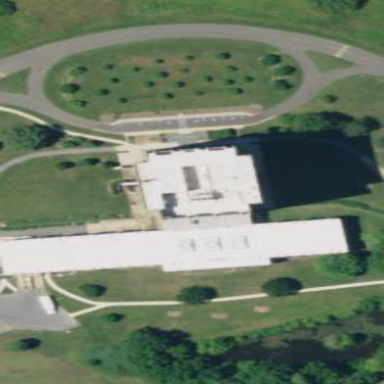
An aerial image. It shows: Government office building with flat roof.